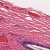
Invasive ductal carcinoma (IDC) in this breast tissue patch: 0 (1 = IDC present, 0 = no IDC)